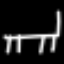
Label: bed